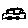
Label: car